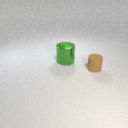
large green metal cylinder behind small brown rubber cylinder